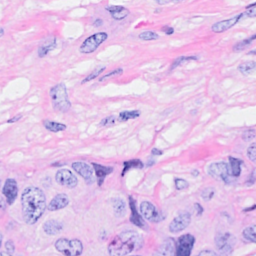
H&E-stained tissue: Breast